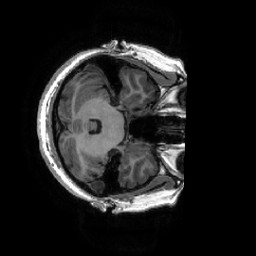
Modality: T1w
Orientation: axial
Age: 30
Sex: female
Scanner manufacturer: ge
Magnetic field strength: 3 T
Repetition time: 0.0073 s
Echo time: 0.003 s